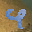
Label: 9